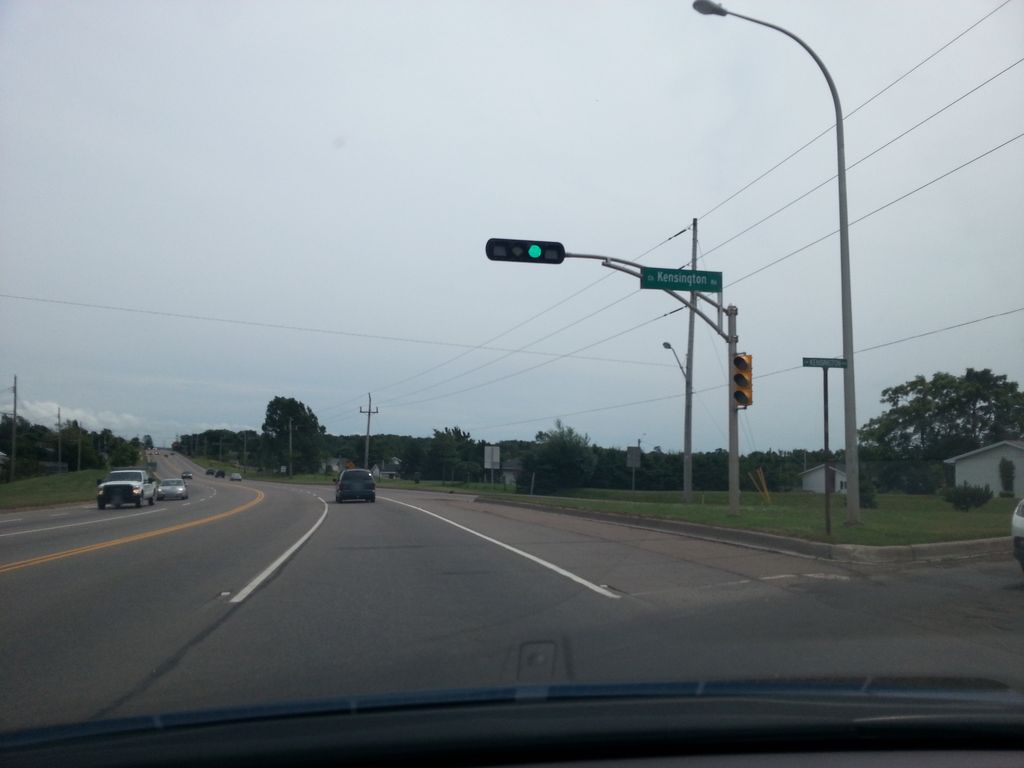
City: charlottetown